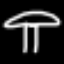
Label: mushroom